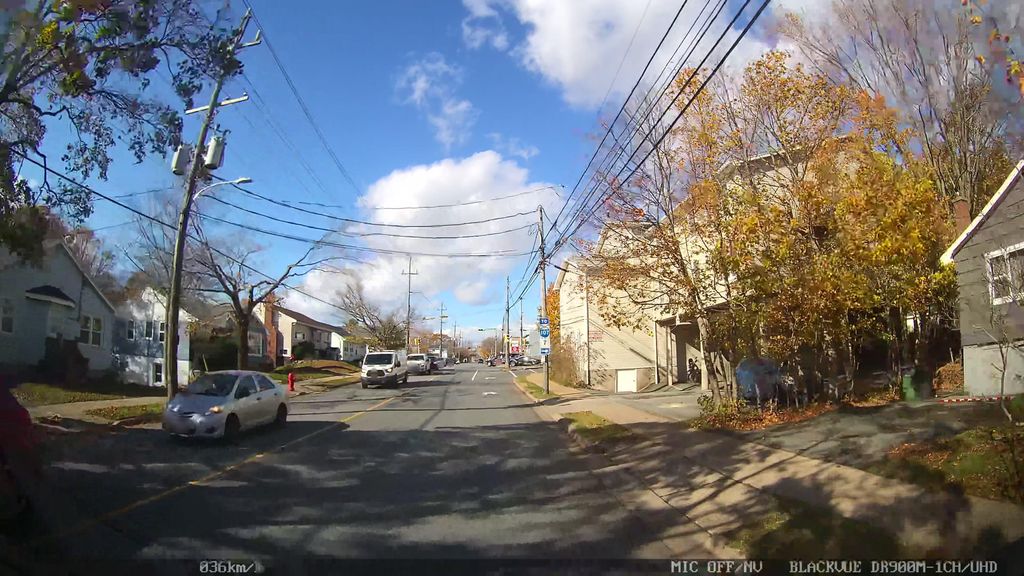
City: halifax